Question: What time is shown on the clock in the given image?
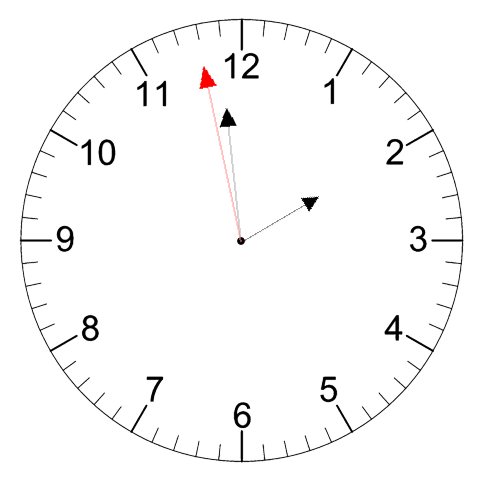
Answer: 01:58:58